三年级 · 算术
列坚式计算。（共 12 分）

(1) $510-260=$

(2) $150+750=$

(3) $820-380=$

(4) $620-450=$

(5) $530+280=$

(6) $800-170=$
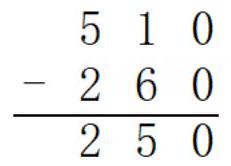
答案: : (1) $510-260=250$

(2) $150+750=900$

| 150 |
| ---: |
| $+\quad 750$ |
| 900 |

(3) $820-380=440$

820

$\begin{array}{r}-380 \\ \hline 440\end{array}$

(4) $620-450=170$

$\begin{array}{r}620 \\ -\quad 450 \\ \hline 170\end{array}$

(5) $530+280=810$

$\begin{array}{llll}5 & 3 & 0\end{array}$

$\begin{array}{r}+280 \\ \hline 810\end{array}$

(6) $800-170=630$

$$
\begin{array}{r}
800 \\
-\quad 170 \\
\hline 630
\end{array}
$$